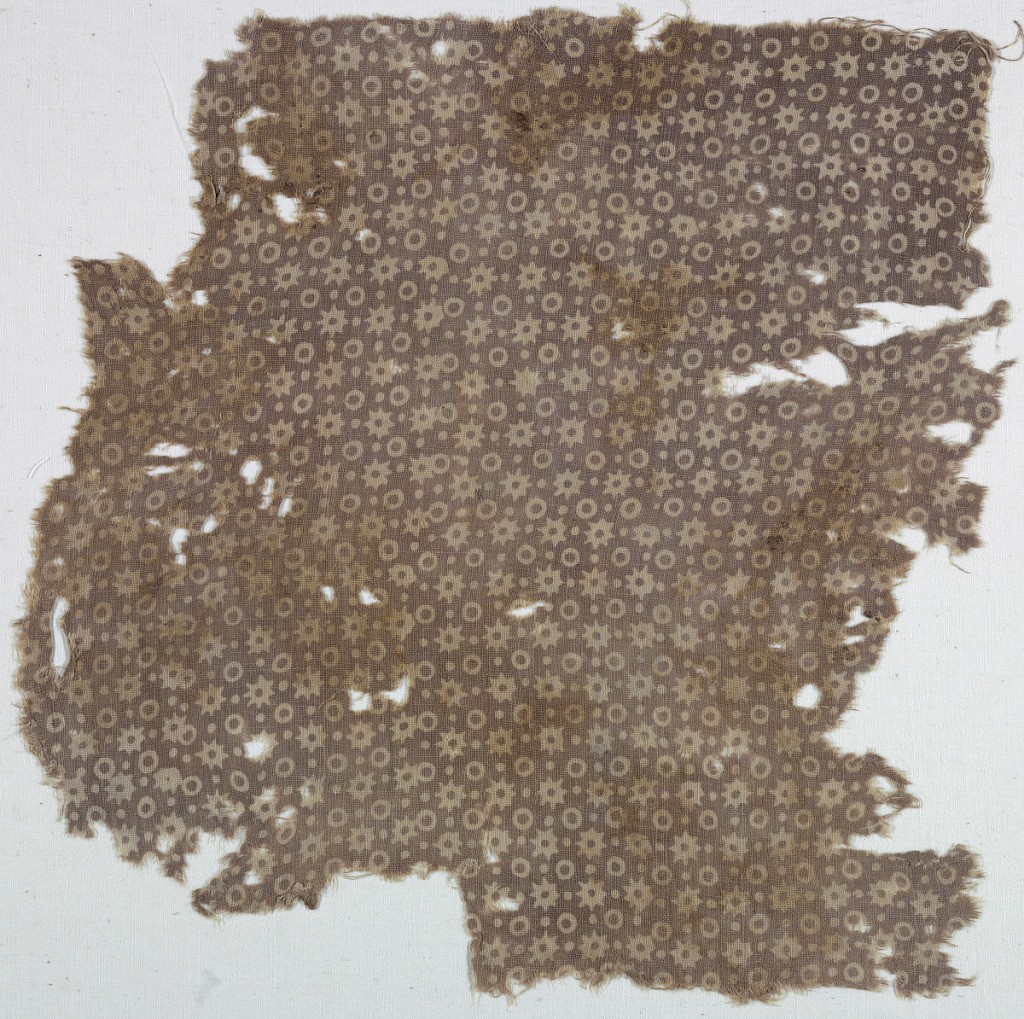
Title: Fragment
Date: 14th–late 15th century
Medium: cotton Technique: resist-printed on plain weave
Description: Small-scale all-over repeat of irregular stars with dots in the center, dots, and white rings in ground color against brown background.